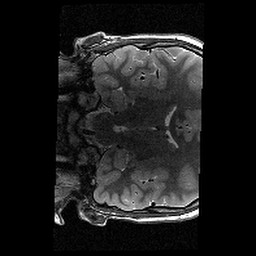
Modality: T2w
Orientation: coronal
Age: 12
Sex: male
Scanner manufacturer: siemens
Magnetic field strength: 3 T
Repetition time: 9.23 s
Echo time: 0.067 s